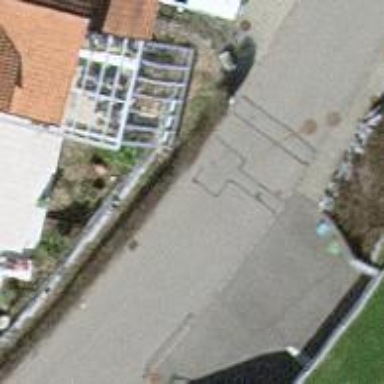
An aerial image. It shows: Hedge barrier.